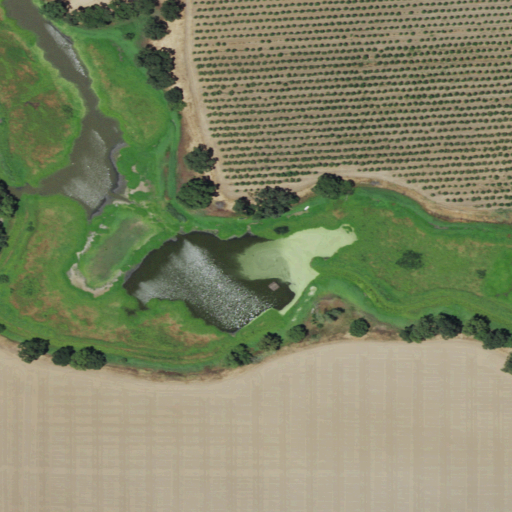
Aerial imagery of valley in California named Deadman Gulch containing cultivated crops, herbaceous wetlands, and open water